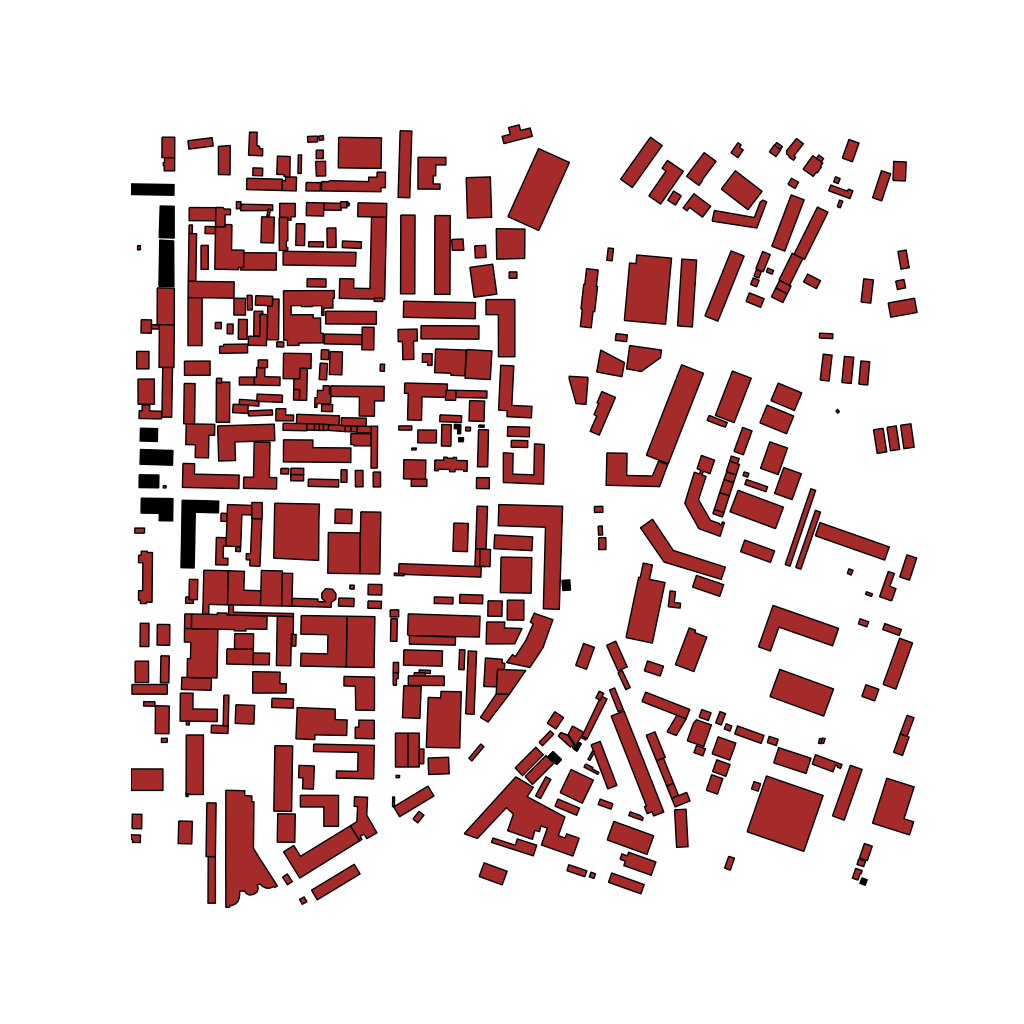
Tags: overhead vector_map, business, industrial, recreation, residential, special, historical, modern, soviet, high_rise, individual_rise, low_rise, medium_rise, density_1, Building, Facility, 1.0 km²